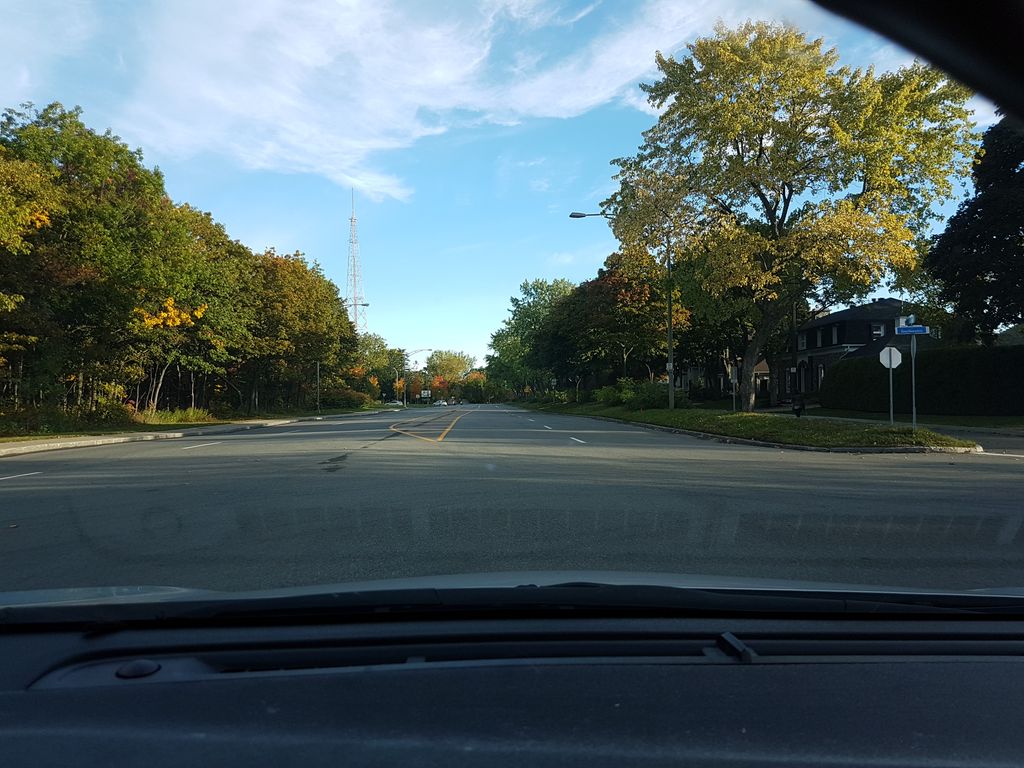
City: quebec_city